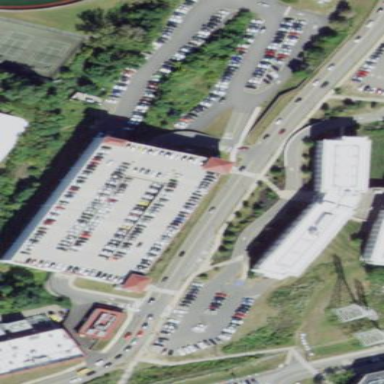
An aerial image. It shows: Multi-storey parking building.